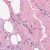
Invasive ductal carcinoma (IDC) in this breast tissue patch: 0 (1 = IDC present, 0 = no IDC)